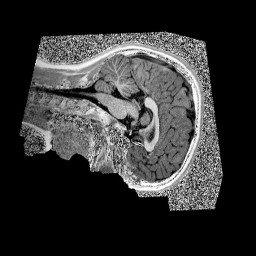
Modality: UNIT1
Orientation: sagittal
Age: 9
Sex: female
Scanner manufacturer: siemens
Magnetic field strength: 3 T
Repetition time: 4 s
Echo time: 0.00299 s